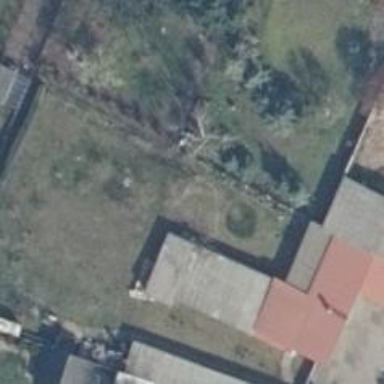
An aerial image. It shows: Single tag "natural: tree."